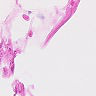
Metastatic tissue present: no